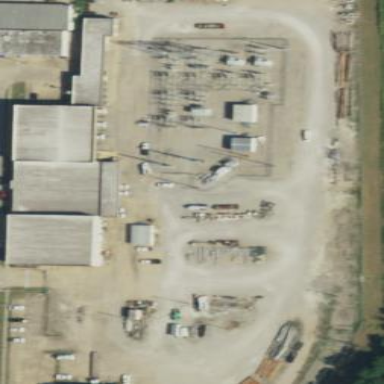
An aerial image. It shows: Outdoor distribution substation.